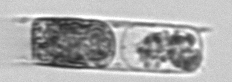
Label: Hemiaulus